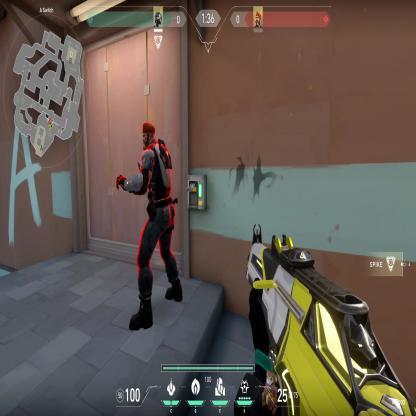
Label: enemy